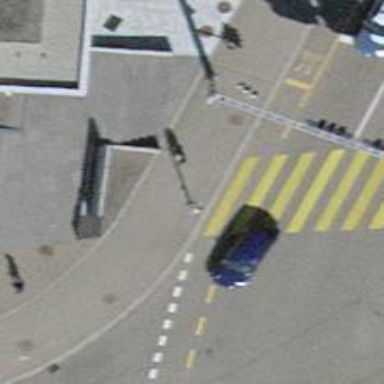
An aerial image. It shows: Kerb barrier.